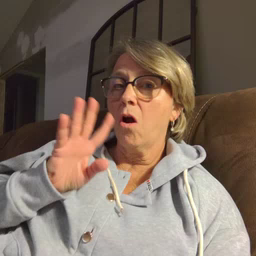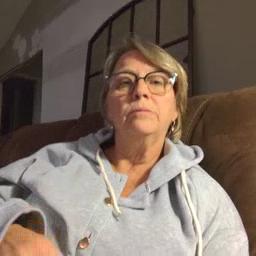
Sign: talk